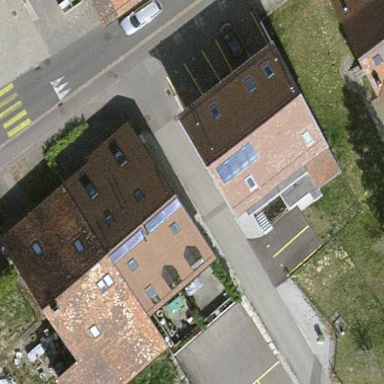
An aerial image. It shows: Residential building.